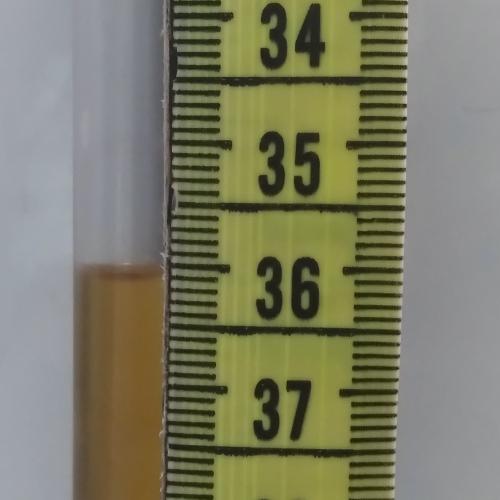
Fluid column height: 36.1 cm